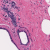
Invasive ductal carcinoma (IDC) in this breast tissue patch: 0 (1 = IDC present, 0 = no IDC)